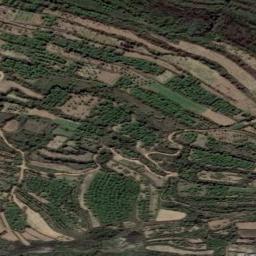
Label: terrace